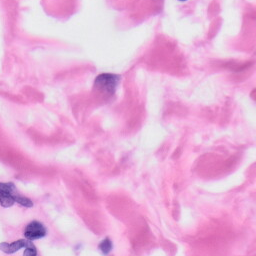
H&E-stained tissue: Skin